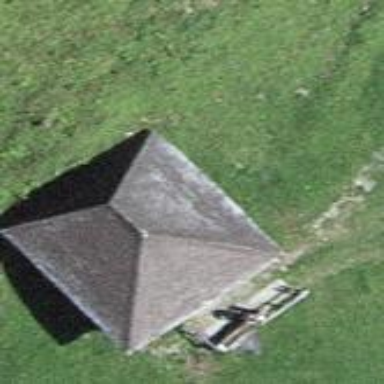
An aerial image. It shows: Rural barn.